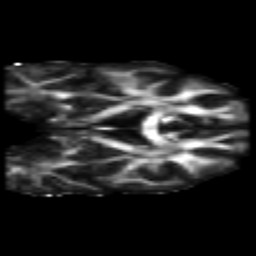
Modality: FA
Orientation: coronal
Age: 23
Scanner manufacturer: philips
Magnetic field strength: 3 T
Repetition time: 7.742 s
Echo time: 0.1219 s